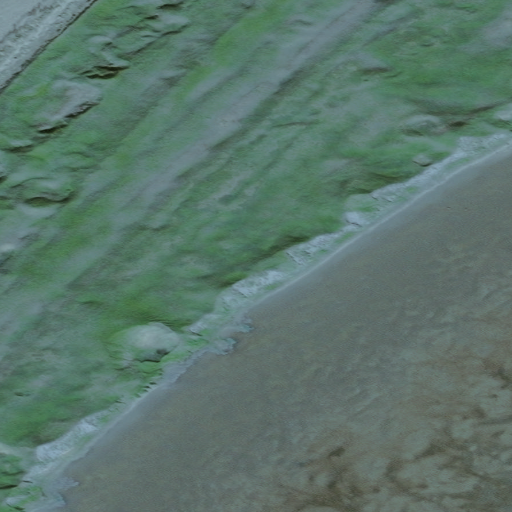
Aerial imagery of mountain in Alaska named Ooklik Dunes containing only unknown